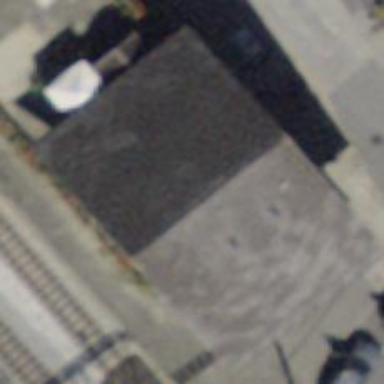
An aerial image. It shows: Kiosk located in building.